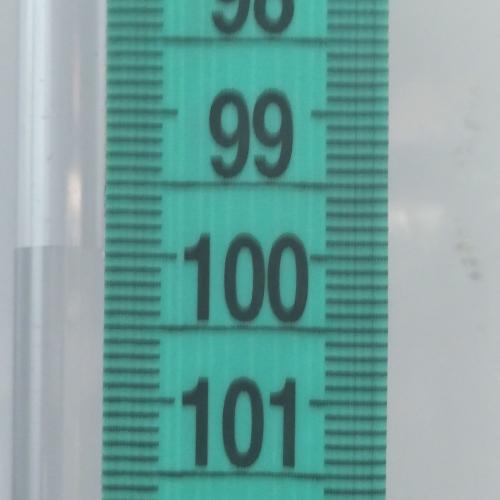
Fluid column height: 100.0 cm